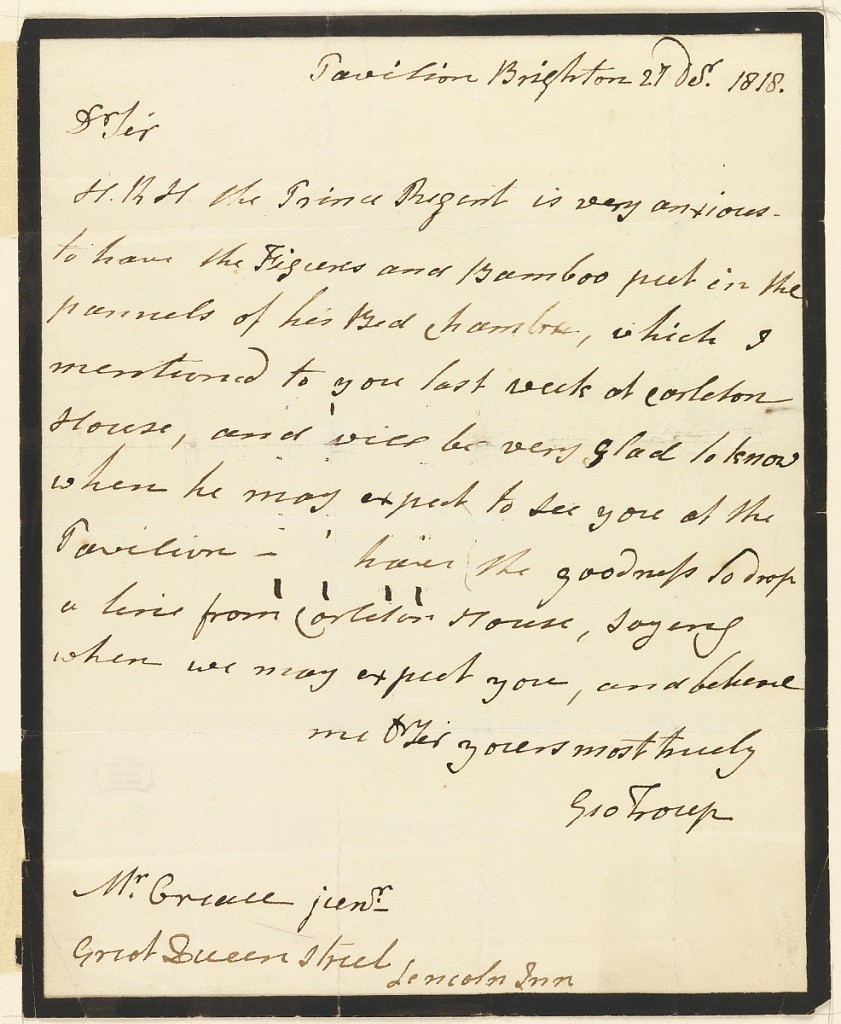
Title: Letter from George Troup regarding the Prince Regent and Brighton Pavilion
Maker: George IV, King of England, English, 1762 – 1830
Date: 1818
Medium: Pen and brown ink on white thin wove paper with black border
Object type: Document
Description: Letter: several lines of text.